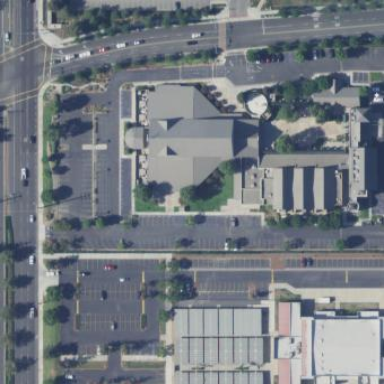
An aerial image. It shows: Building that is place of worship.